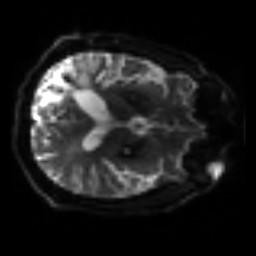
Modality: sbref
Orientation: axial
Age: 53
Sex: male
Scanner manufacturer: siemens
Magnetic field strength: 3 T
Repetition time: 3.2 s
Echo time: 0.081 s